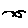
Label: bird